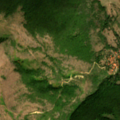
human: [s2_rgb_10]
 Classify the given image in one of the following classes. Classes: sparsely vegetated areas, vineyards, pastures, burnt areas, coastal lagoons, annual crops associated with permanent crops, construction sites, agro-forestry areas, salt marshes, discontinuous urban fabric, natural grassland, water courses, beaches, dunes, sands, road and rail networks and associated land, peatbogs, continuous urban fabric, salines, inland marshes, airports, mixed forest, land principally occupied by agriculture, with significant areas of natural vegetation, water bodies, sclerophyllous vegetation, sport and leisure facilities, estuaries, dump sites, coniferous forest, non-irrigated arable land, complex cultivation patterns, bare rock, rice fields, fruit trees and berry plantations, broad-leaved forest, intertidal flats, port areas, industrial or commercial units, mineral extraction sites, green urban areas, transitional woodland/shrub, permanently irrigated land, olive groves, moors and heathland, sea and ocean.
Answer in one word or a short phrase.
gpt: complex cultivation patterns, broad-leaved forest, natural grassland, transitional woodland/shrub